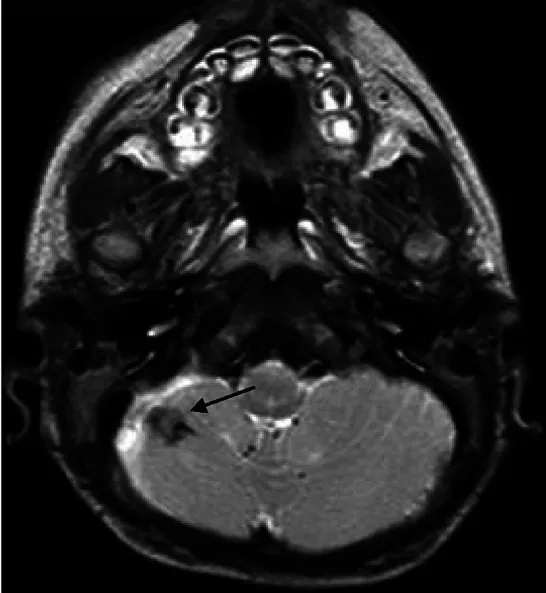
Small parenchymal hemorrhage in the right cerebellar hemisphere (black arrows).
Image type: radiology (mri)